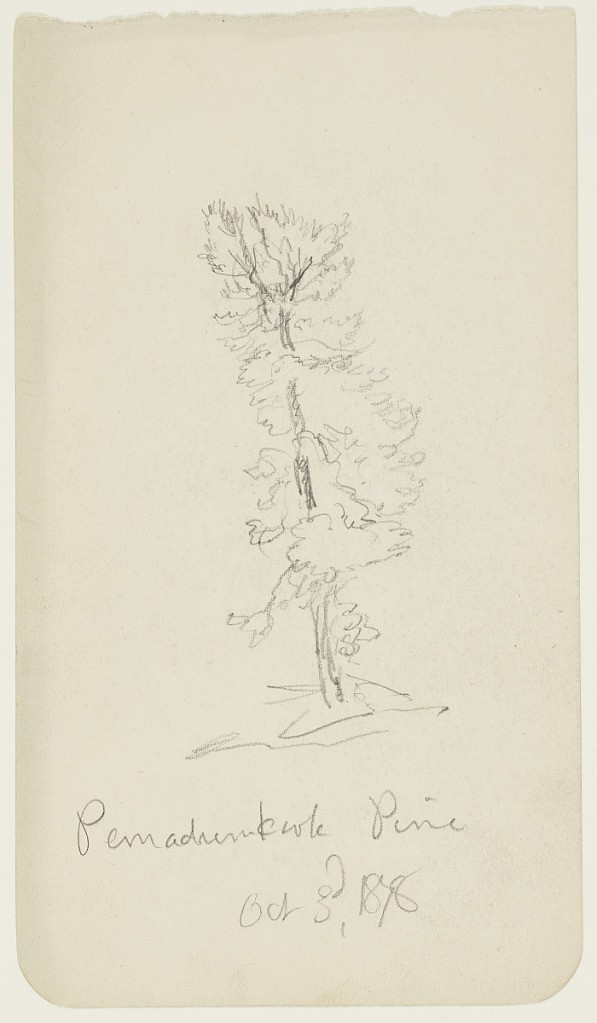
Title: Pemadumcook Pine
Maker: Frederic Edwin Church, American, 1826–1900
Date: October 3, 1878
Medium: Graphite on white wove paper
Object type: drawing
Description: Botanical sketch showing a view of a single pine tree on the shore of Pemadumcook Lake in Maine. Shown at center, the tree has a lush, layered canopy that reveals its columnar trunk throughout its length. Suggestions of terrain are loosely sketched at the base of the tree.